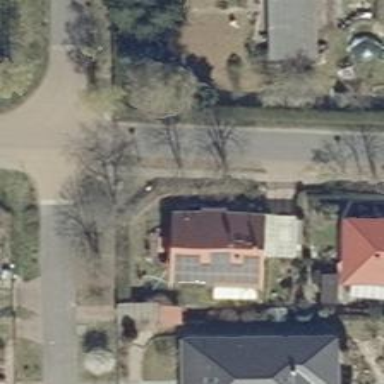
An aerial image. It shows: Traffic calming table.